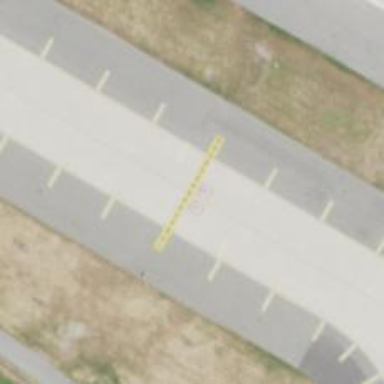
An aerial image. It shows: Image of taxiway at airport.